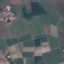
Land use / land cover: PermanentCrop